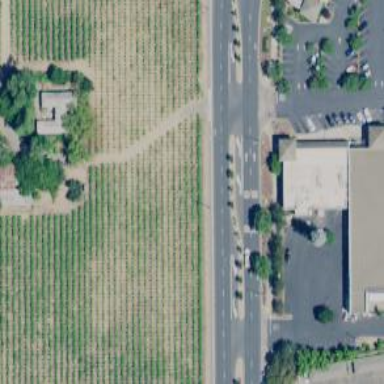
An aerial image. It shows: Vineyard where grapes are grown.